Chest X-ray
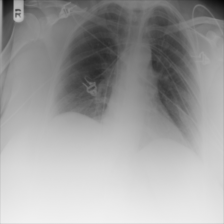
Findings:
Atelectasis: negative
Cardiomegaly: negative
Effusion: negative
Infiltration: negative
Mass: negative
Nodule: negative
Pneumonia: negative
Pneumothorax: negative
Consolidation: negative
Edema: negative
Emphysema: negative
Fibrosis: negative
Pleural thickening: negative
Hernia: negative